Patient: sex M, age 69
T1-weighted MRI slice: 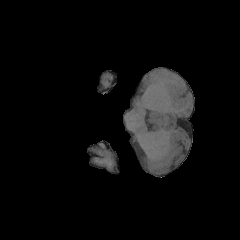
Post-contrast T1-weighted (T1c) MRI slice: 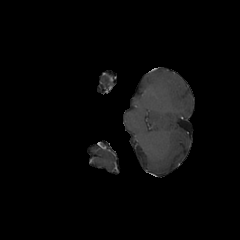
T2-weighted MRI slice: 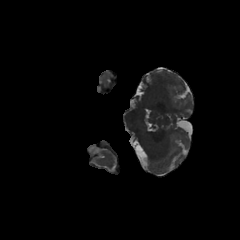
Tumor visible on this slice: no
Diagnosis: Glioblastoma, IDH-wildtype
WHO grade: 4